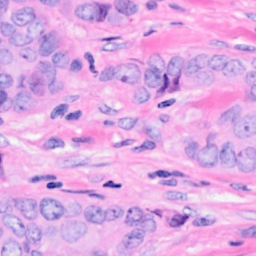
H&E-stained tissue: Breast